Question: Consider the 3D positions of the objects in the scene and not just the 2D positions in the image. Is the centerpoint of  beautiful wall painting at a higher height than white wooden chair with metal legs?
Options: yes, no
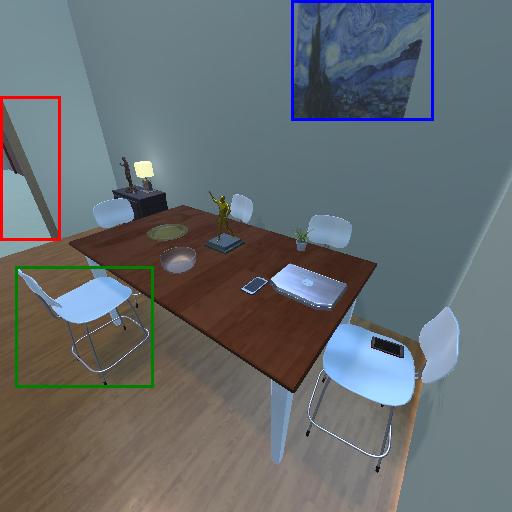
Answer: yes